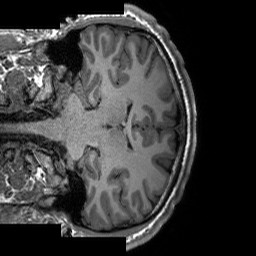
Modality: T1w
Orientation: coronal
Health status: ill
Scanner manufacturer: siemens
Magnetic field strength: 3 T
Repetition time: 2.3 s
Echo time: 0.00226 s